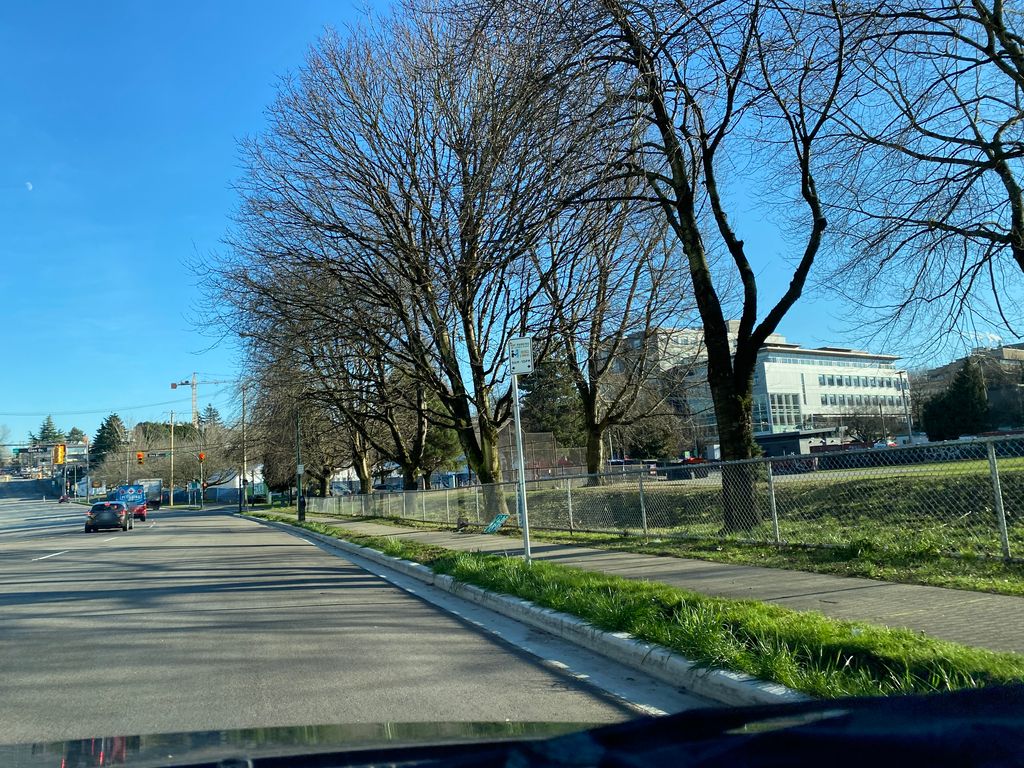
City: vancouver